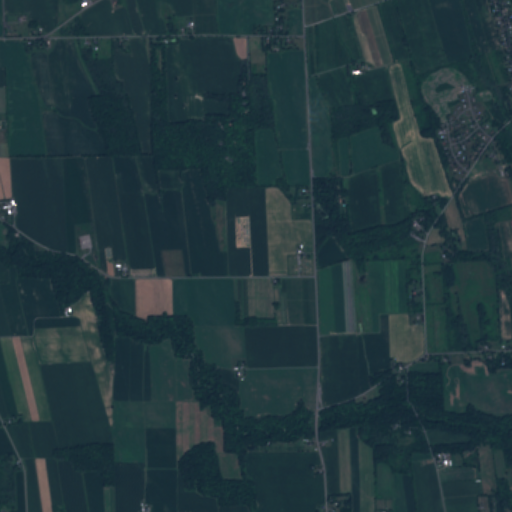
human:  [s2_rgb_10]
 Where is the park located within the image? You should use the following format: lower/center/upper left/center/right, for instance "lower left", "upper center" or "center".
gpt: The park is located in the lower right of the image.
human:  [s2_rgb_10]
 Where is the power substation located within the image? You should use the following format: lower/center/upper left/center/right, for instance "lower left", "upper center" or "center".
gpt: The power substation is located in the center left of the image.
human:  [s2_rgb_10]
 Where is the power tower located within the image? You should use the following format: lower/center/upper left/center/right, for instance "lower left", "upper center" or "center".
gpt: The power tower is located in the left of the image.
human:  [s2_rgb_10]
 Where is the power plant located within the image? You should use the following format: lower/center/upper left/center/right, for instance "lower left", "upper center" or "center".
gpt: There is no power plant in the image.